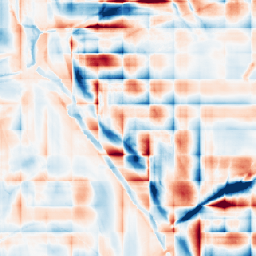
Category: wavelet
Decomposition family: wavelet_dwt
Decomposition parameters: wavelet: db2
level: 5
Upsampling method: area
Upsampling parameters: scale: 8
Upsampling scale: 8